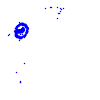
Particle: electron